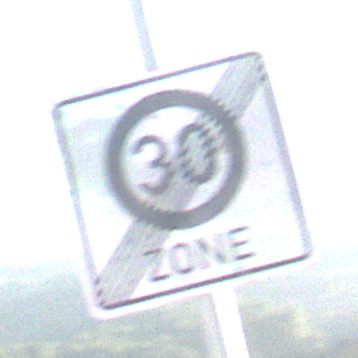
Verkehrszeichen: EndeZone30
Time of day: SunriseSunset
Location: Outdoor (Nature)
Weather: Clear
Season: NotSpecified
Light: Natural